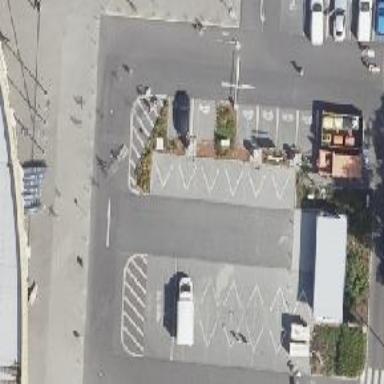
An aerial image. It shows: Assembly point designated for emergencies.